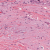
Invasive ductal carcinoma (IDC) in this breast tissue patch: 1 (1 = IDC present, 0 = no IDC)